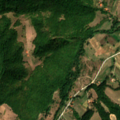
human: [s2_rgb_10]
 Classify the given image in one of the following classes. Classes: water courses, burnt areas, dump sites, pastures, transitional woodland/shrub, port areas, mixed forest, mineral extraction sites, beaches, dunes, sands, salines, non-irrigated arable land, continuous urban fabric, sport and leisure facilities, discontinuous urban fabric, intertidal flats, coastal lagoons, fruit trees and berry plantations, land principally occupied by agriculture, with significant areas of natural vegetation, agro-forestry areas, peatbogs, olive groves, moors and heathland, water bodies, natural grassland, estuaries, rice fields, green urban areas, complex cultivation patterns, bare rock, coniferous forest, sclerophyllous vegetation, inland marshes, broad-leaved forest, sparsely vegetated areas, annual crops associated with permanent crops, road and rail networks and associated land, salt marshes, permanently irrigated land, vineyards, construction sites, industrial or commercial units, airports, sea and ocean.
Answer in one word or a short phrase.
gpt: complex cultivation patterns, land principally occupied by agriculture, with significant areas of natural vegetation, broad-leaved forest, transitional woodland/shrub